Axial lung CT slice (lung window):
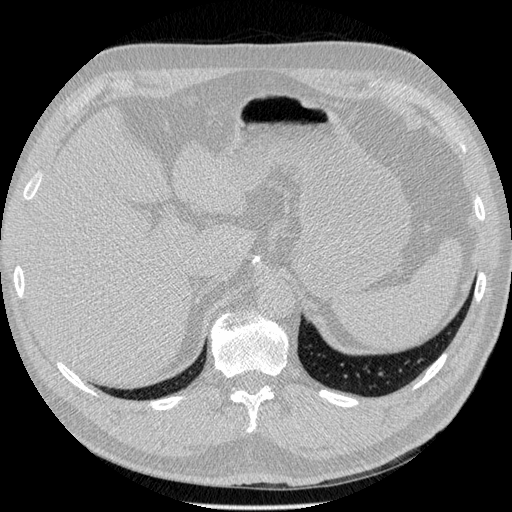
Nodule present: no